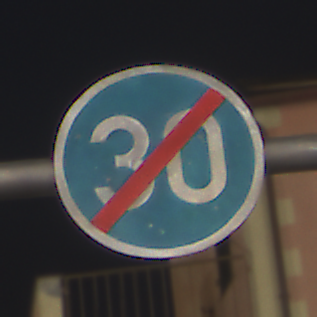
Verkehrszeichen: EndeMindestgeschwindigkeit
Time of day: Night
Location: Outdoor (Urban)
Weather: PartlyCloudy
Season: NotSpecified
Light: Artificial